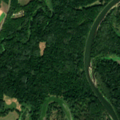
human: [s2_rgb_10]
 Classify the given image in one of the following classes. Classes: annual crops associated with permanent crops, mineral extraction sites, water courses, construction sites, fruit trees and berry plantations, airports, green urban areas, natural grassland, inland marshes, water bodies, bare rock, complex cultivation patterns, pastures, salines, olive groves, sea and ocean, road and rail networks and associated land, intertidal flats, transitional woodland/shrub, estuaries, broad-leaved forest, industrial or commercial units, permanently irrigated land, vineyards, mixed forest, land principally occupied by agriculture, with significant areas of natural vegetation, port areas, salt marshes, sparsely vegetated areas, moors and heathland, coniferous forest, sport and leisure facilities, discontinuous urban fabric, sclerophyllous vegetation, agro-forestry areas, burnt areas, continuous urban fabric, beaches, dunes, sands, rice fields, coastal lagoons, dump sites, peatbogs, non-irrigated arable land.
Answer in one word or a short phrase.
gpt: non-irrigated arable land, pastures, land principally occupied by agriculture, with significant areas of natural vegetation, broad-leaved forest, water courses